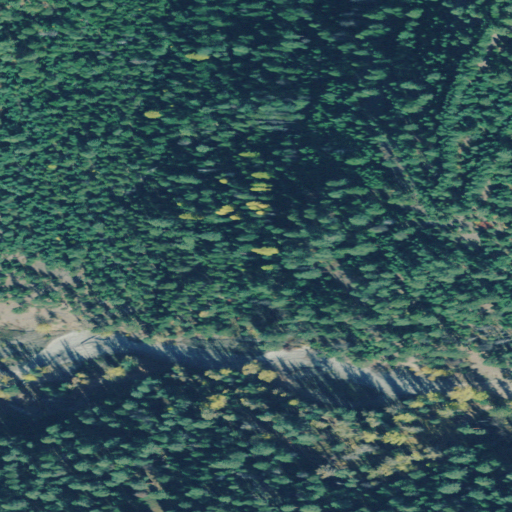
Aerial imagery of valley in Montana named Buster Brown Gulch containing evergreen forest and shrub